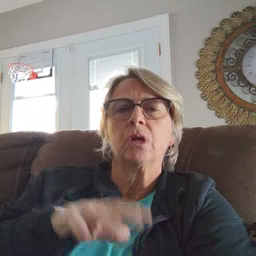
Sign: touch